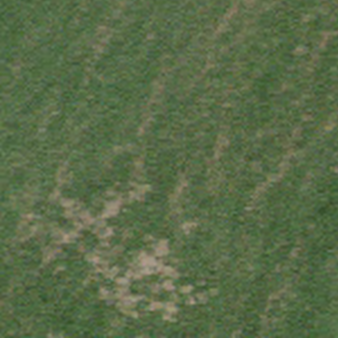
Label: other